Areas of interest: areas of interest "Park Square"
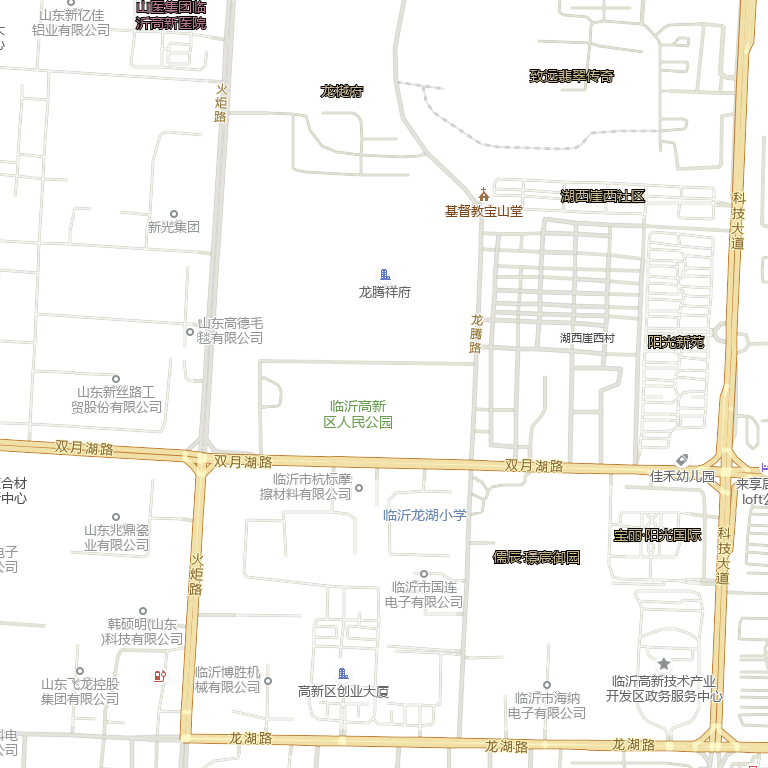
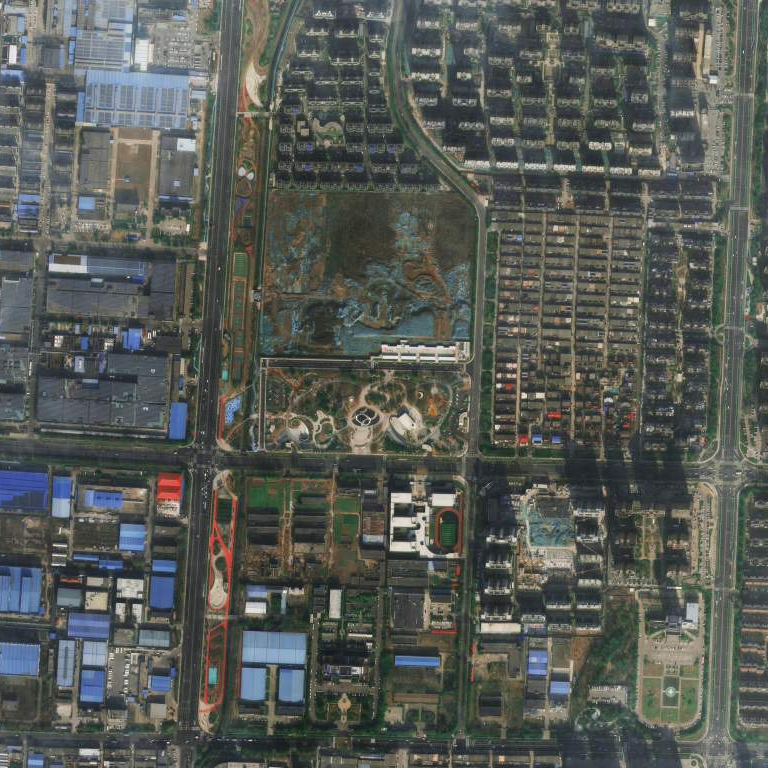